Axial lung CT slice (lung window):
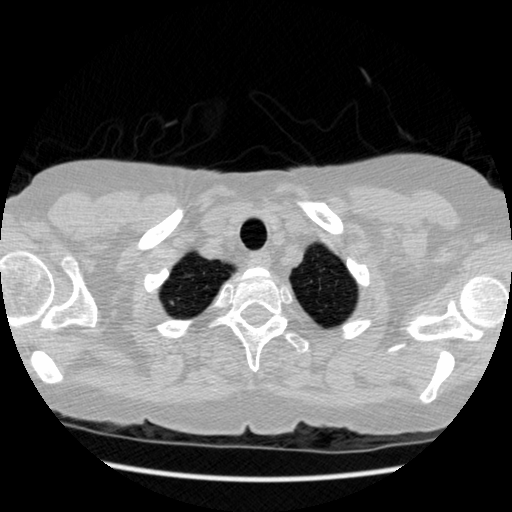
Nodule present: no